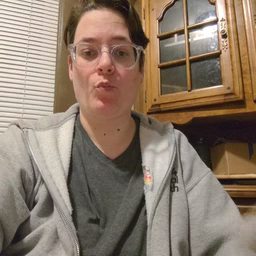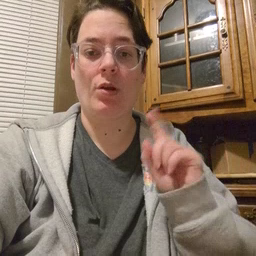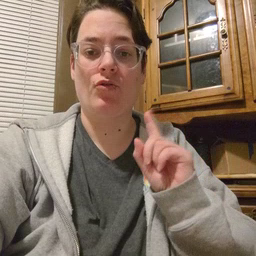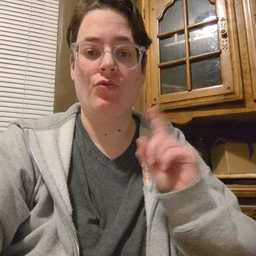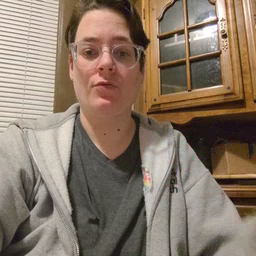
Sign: where